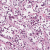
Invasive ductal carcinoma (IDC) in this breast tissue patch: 1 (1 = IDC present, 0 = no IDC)